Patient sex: M
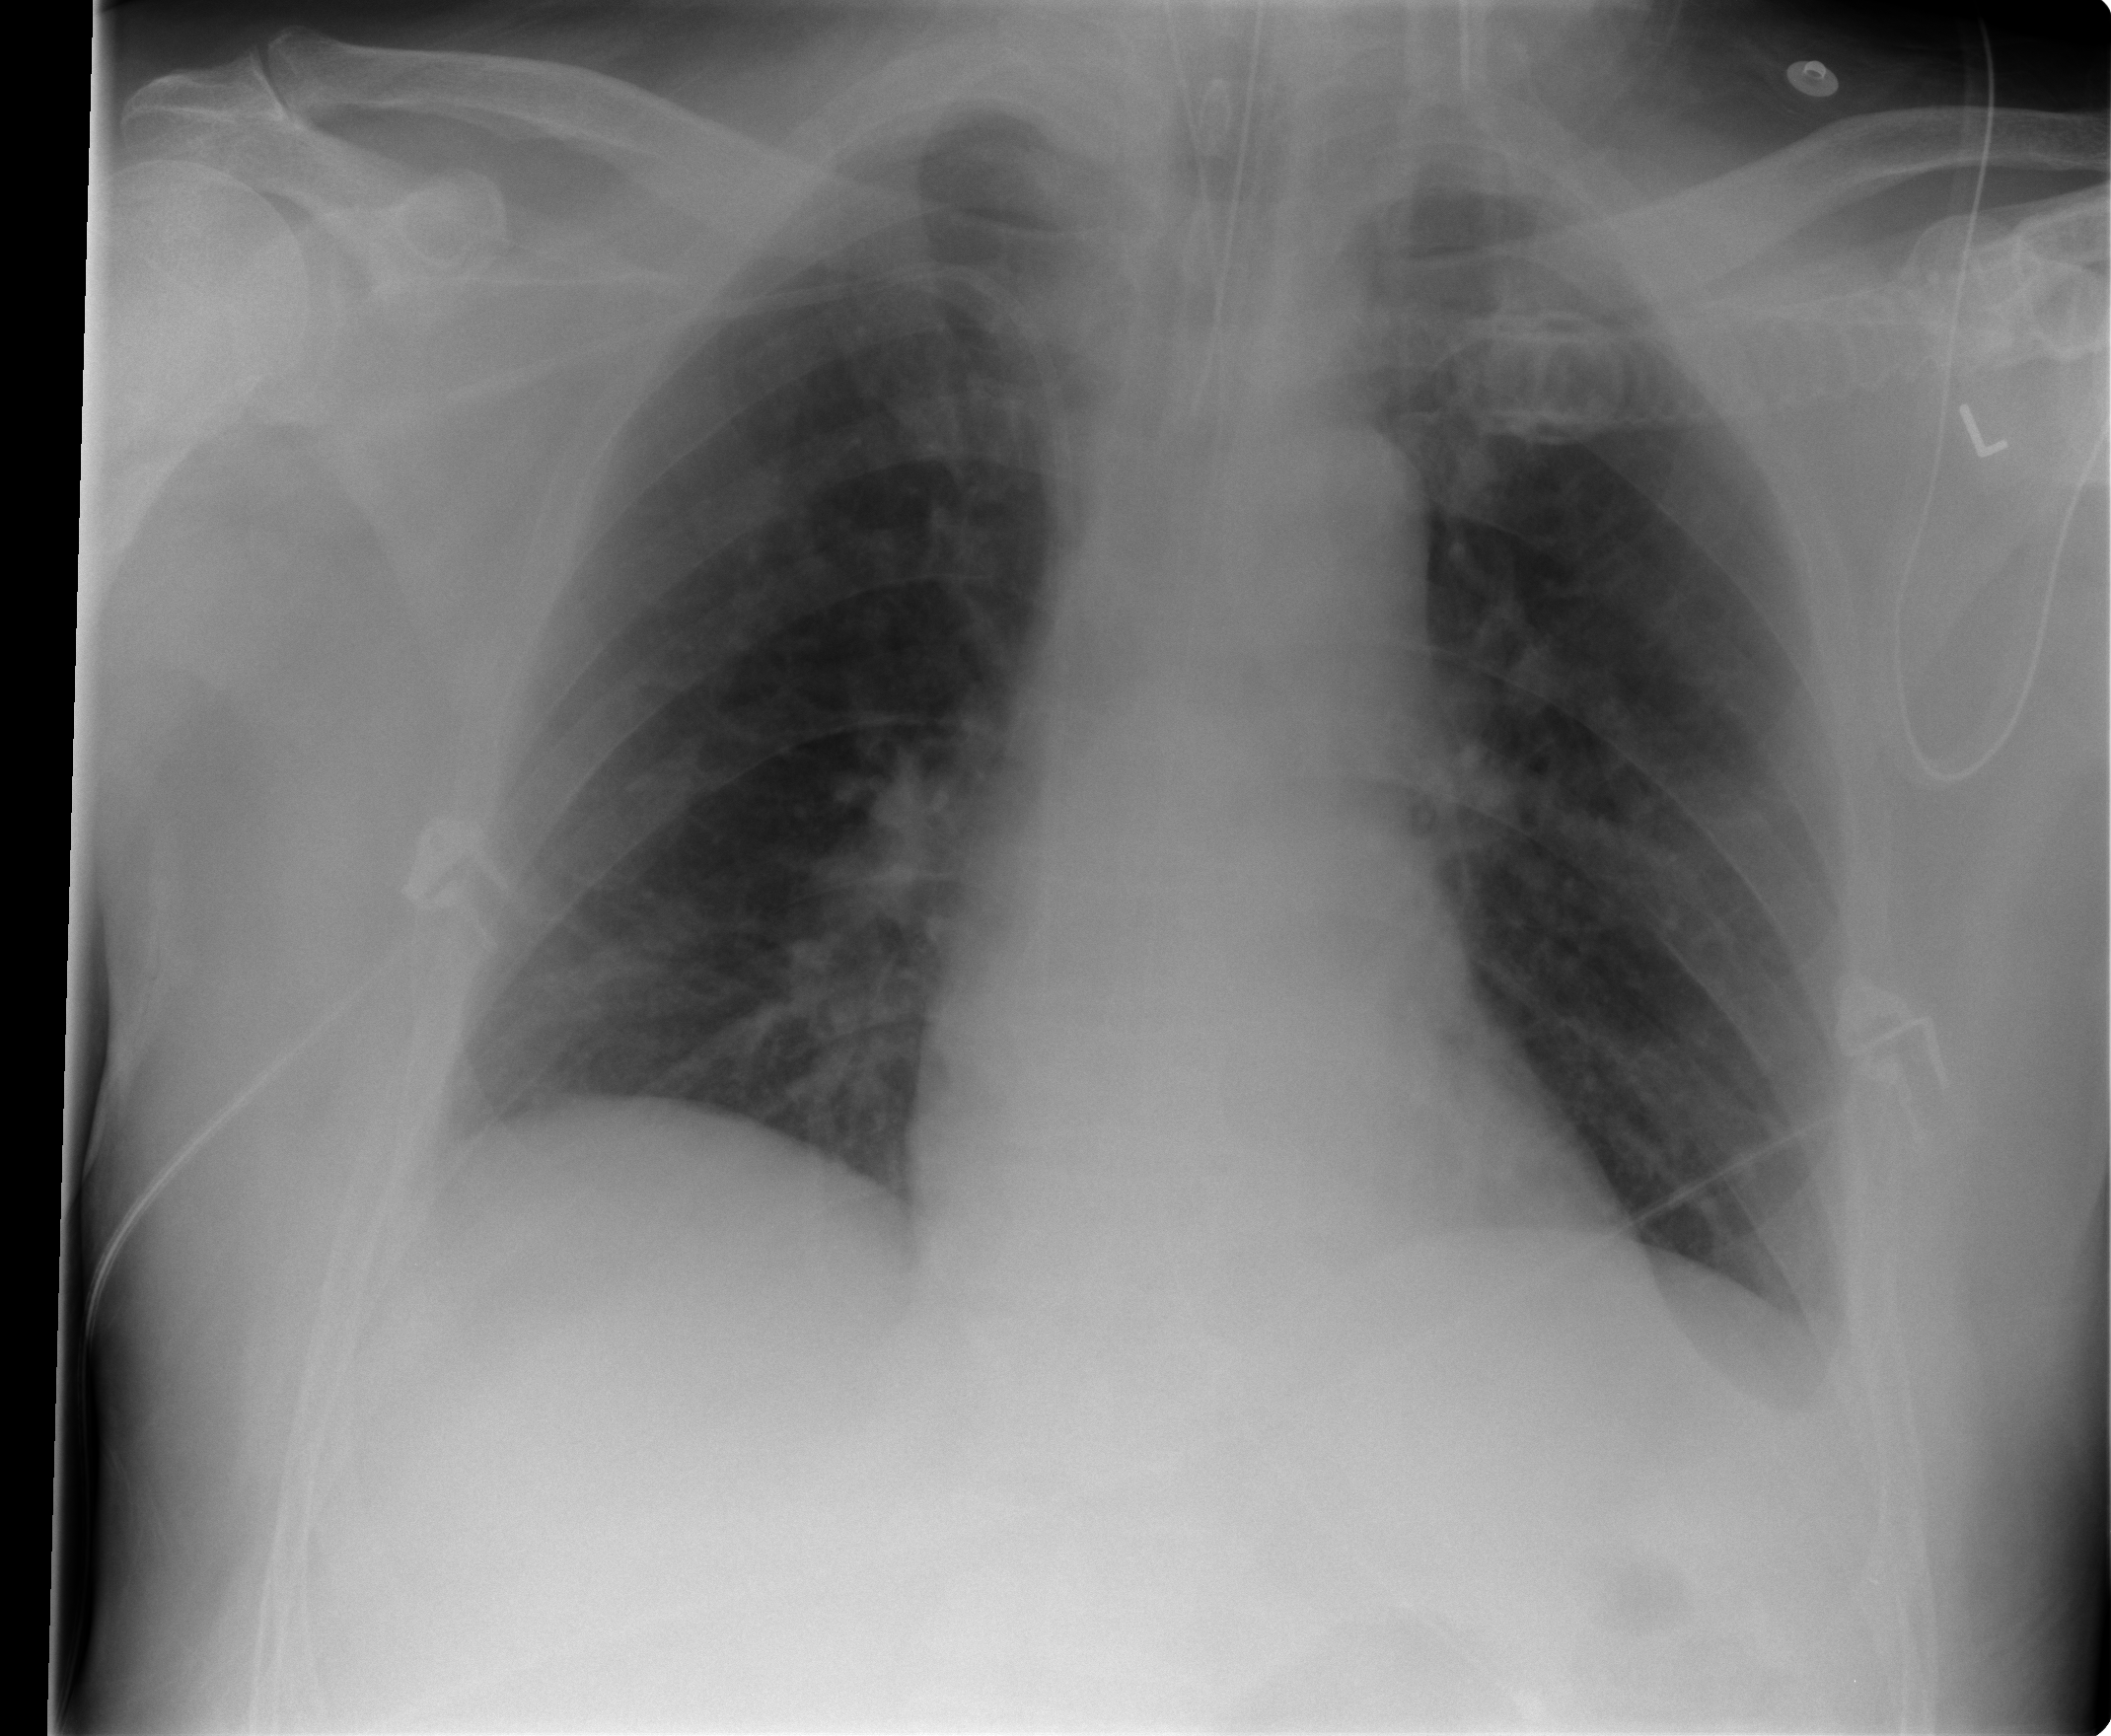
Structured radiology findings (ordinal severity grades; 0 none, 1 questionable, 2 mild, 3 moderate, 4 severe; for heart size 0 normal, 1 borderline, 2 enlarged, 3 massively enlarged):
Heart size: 0
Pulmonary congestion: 2
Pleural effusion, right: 0
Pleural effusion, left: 0
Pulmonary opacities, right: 0
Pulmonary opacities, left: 0
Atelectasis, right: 0
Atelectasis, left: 0